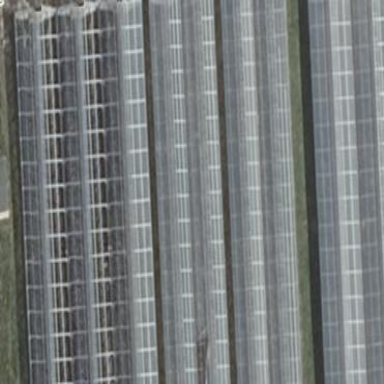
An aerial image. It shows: Greenhouse.